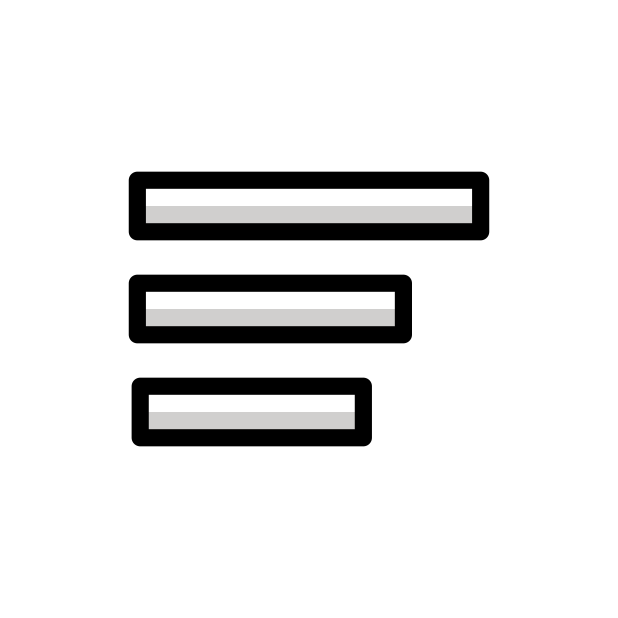
sort